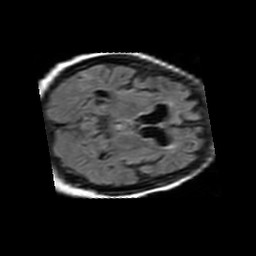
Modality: FLAIR
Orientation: axial
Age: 79
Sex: male
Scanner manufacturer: philips
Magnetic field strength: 1.5 T
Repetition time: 11 s
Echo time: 0.14 s